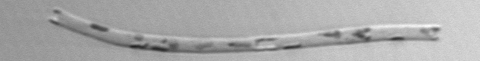
Label: Eucampia_morphytype1